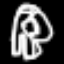
Label: chair